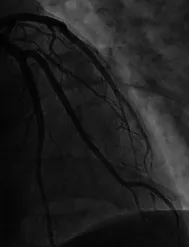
Coronary angiographic findings of the patient.
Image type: radiology (x_ray)